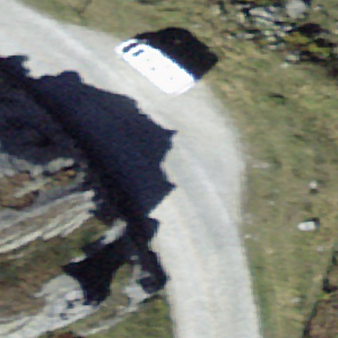
Label: bouldering_area